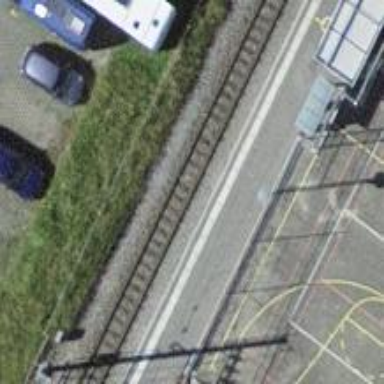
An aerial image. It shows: Halt on the railway.